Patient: sex M, age 75
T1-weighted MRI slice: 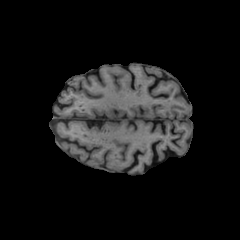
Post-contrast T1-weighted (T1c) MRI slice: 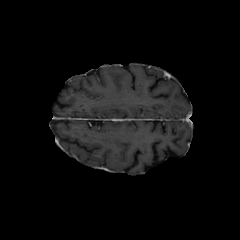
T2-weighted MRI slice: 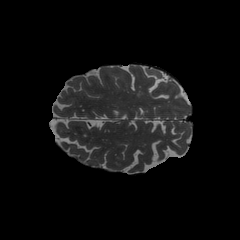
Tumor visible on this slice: no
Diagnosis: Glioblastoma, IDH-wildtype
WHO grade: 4